Question: I'm trying to develop a restaurant menu app and I need that when I click one of the text buttons below it filters the items according to which button I tap. When I built the "meal" object, I created an attribute called "idDiaSem", and I have 5 different IDs that I need to display 5 different lists of items based on the ID I choose.
Here's the concept:

Code:
'''
Expanded(
child: ListView.builder(
itemCount: dayOfWeekMeals.length,
itemBuilder: (ctx, index) {
return Card(
elevation: 0,
margin: (index == dayOfWeekMeals.length - 1)
? const EdgeInsets.only(bottom: 0, left: 20, right: 20)
: const EdgeInsets.only(left: 20, right: 20),
child: ClipRRect(
borderRadius: (index == 0)
? const BorderRadius.only(
topLeft: Radius.circular(50),
topRight: Radius.circular(50),
)
: (index == dayOfWeekMeals.length - 1)
? const BorderRadius.only(
bottomLeft: Radius.circular(50),
bottomRight: Radius.circular(50),
)
: BorderRadius.circular(0),
child: MealItem(dayOfWeekMeals[index]),
),
);
},
),
),
Row(
mainAxisAlignment: MainAxisAlignment.center,
children: [
GestureDetector(
onTap: () {},
child: Text(
'Segunda
____________',
textAlign: TextAlign.center,
style: TextStyle(
fontSize: 11,
color: Theme.of(context).colorScheme.primary,
fontWeight: FontWeight.bold),
),
),
GestureDetector(
onTap: () {},
child: const Text(
'Terca
____________',
textAlign: TextAlign.center,
style: TextStyle(fontSize: 11),
),
),
GestureDetector(
onTap: () {},
child: const Text(
'Quarta
____________',
textAlign: TextAlign.center,
style: TextStyle(fontSize: 11),
),
),
GestureDetector(
onTap: () {},
child: const Text(
'Quinta
____________',
textAlign: TextAlign.center,
style: TextStyle(fontSize: 11),
),
),
GestureDetector(
onTap: () {},
child: const Text(
'Sexta
____________',
textAlign: TextAlign.center,
style: TextStyle(fontSize: 11),
),
),
],
),
],
),
'''
'''
class Meal {
final String id;
final String descricao;
final List<String> ingredients;
final List<String> idDiaSem;
final String imageUrl;
const Meal({
required this.id,
required this.descricao,
required this.ingredients,
required this.idDiaSem,
required this.imageUrl,
});
}
'''
How can I create the filter? I need the button to change the filter when it's pressed.
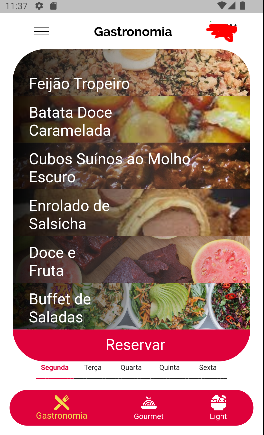
Answer: Filter it with <URL> of the weekdays match the 'idDiaSem'. And then assign it to the 'dayOfWeekMeals' variable.
It's going to be like the below snippet:
'''
final dayOfWeekMeals = meals
.where((meal) => meal.idDiaSem.any((idDiaSem) => idDiaSem == _idDiaSem))
.toList();
'''
Here's the result:
<URL>
Here's a complete <URL>:
'''
import 'package:flutter/material.dart';
void main() {
runApp(const MyApp());
}
class MyApp extends StatelessWidget {
const MyApp({Key? key}) : super(key: key);
@override
Widget build(BuildContext context) {
return const MaterialApp(
title: 'Flutter Demo',
debugShowCheckedModeBanner: false,
home: MyHomePage(),
);
}
}
class MyHomePage extends StatefulWidget {
const MyHomePage({Key? key}) : super(key: key);
@override
State<MyHomePage> createState() => _MyHomePageState();
}
class _MyHomePageState extends State<MyHomePage> {
var _idDiaSem = 'seg';
@override
Widget build(BuildContext context) {
final dayOfWeekMeals = meals
.where((meal) => meal.idDiaSem.any((idDiaSem) => idDiaSem == _idDiaSem))
.toList();
return Scaffold(
appBar: AppBar(
title: const Text('Gastronomia'),
),
body: Column(
children: [
Expanded(
child: ListView.builder(
itemCount: dayOfWeekMeals.length,
itemBuilder: (ctx, index) {
return Card(
elevation: 0,
margin: (index == dayOfWeekMeals.length - 1)
? const EdgeInsets.only(bottom: 0, left: 20, right: 20)
: const EdgeInsets.only(left: 20, right: 20),
child: ClipRRect(
borderRadius: (index == 0)
? const BorderRadius.only(
topLeft: Radius.circular(50),
topRight: Radius.circular(50),
)
: (index == dayOfWeekMeals.length - 1)
? const BorderRadius.only(
bottomLeft: Radius.circular(50),
bottomRight: Radius.circular(50),
)
: BorderRadius.circular(0),
child: Padding(
padding: const EdgeInsets.all(16.0),
child: Text(dayOfWeekMeals[index].descricao),
),
),
);
},
),
),
Row(
mainAxisAlignment: MainAxisAlignment.center,
children: [
SemanaButton(
'Segunda',
onPressed: () => setState(() => _idDiaSem = 'seg'),
selected: _idDiaSem == 'seg',
),
SemanaButton(
'Terca',
onPressed: () => setState(() => _idDiaSem = 'ter'),
selected: _idDiaSem == 'ter',
),
SemanaButton(
'Quarta',
onPressed: () => setState(() => _idDiaSem = 'qua'),
selected: _idDiaSem == 'qua',
),
SemanaButton(
'Quinta',
onPressed: () => setState(() => _idDiaSem = 'qui'),
selected: _idDiaSem == 'qui',
),
SemanaButton(
'Sexta',
onPressed: () => setState(() => _idDiaSem = 'sex'),
selected: _idDiaSem == 'sex',
),
],
),
],
),
);
}
}
class SemanaButton extends StatelessWidget {
final String text;
final bool? selected;
final VoidCallback onPressed;
const SemanaButton(
this.text, {
Key? key,
required this.onPressed,
this.selected,
}) : super(key: key);
@override
Widget build(BuildContext context) {
return GestureDetector(
onTap: onPressed,
child: Text(
'$text
____________',
textAlign: TextAlign.center,
style: TextStyle(
fontSize: 11,
color:
selected == true ? Theme.of(context).colorScheme.primary : null,
fontWeight: selected == true ? FontWeight.bold : null,
),
),
);
}
}
class Meal {
final String id;
final String descricao;
final List<String> ingredients;
final List<String> idDiaSem;
final String imageUrl;
const Meal({
required this.id,
required this.descricao,
required this.ingredients,
required this.idDiaSem,
required this.imageUrl,
});
}
var id = 0;
final meals = [
Meal(
id: '${++id}',
descricao: 'Feijao Tropeiro',
ingredients: [],
idDiaSem: ['seg'],
imageUrl: '',
),
Meal(
id: '${++id}',
descricao: 'Feijoada',
ingredients: [],
idDiaSem: ['sex'],
imageUrl: '',
),
Meal(
id: '${++id}',
descricao: 'Batata Doce Caramelada',
ingredients: [],
idDiaSem: ['seg'],
imageUrl: '',
),
Meal(
id: '${++id}',
descricao: 'Cubos Suinos ao Molho Escuro',
ingredients: [],
idDiaSem: ['seg'],
imageUrl: '',
),
Meal(
id: '${++id}',
descricao: 'Enrolado de Salsicha',
ingredients: [],
idDiaSem: ['seg'],
imageUrl: '',
),
Meal(
id: '${++id}',
descricao: 'Doce e Fruta',
ingredients: [],
idDiaSem: ['seg', 'ter', 'qua', 'qui', 'sex'],
imageUrl: '',
),
Meal(
id: '${++id}',
descricao: 'Buffet de Saladas',
ingredients: [],
idDiaSem: ['seg', 'ter', 'qua', 'qui', 'sex'],
imageUrl: '',
),
];
'''